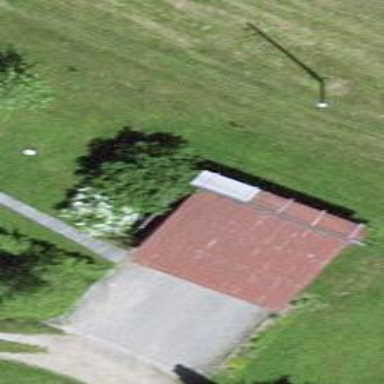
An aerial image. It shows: Garage with flat roof.